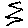
Label: zigzag